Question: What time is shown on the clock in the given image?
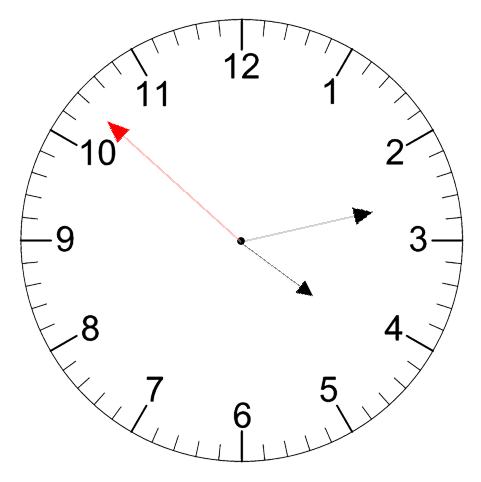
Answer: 04:12:52